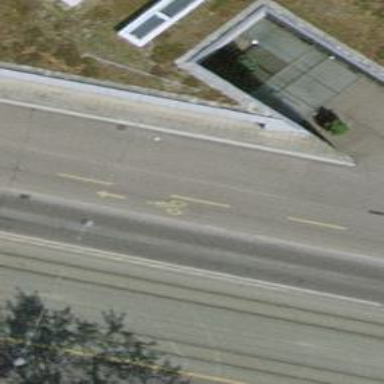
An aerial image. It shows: Asphalt cycleway also suitable for walking.